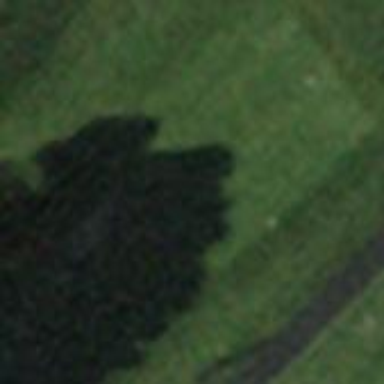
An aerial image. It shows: Grass area designated as golf tee.